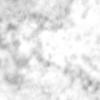
Label: no_change